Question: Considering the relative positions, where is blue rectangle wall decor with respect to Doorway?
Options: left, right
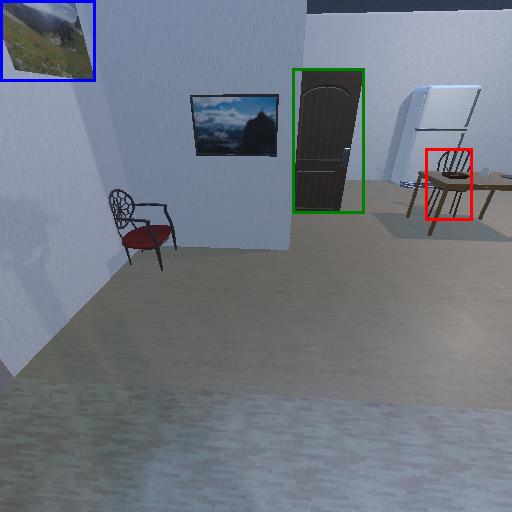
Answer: left